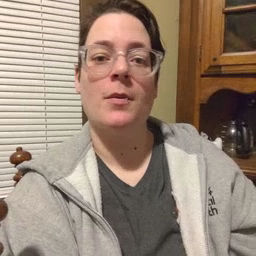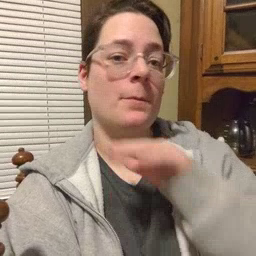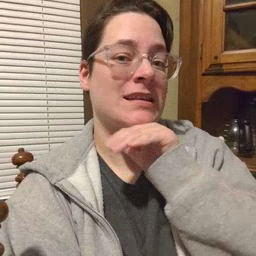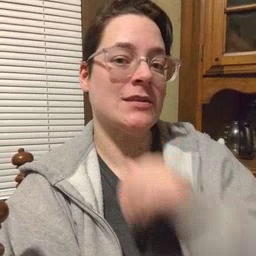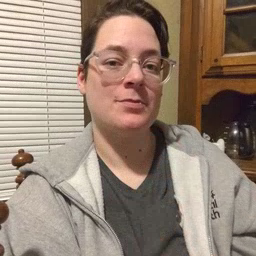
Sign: pig